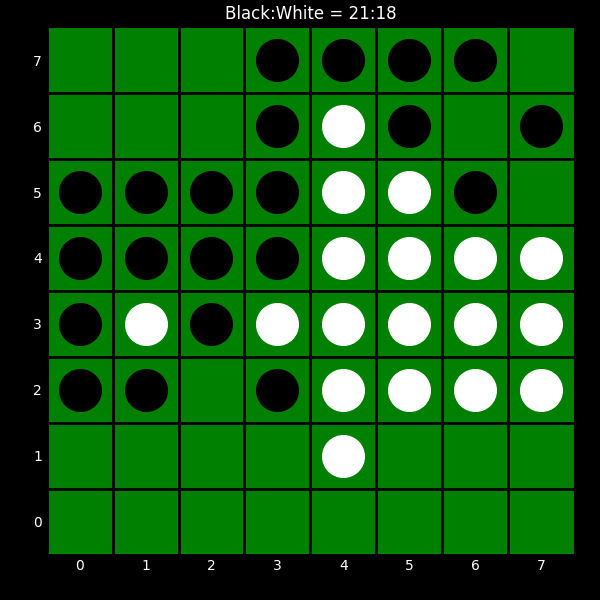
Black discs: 21
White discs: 18